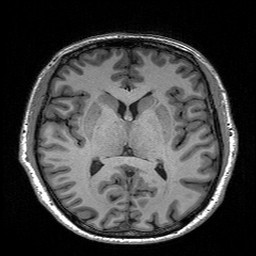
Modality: T1w
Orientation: coronal
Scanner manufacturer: siemens
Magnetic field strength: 3 T